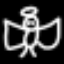
Label: angel